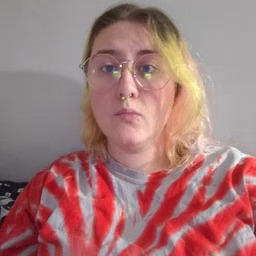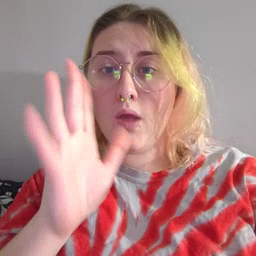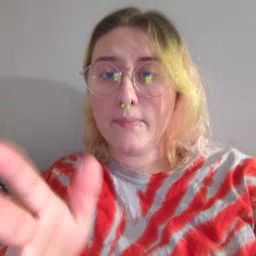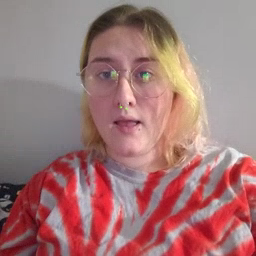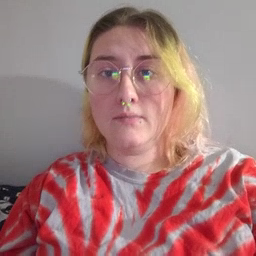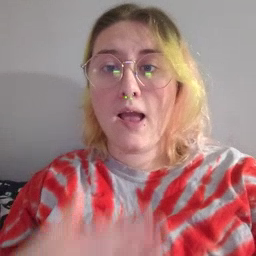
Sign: grandma